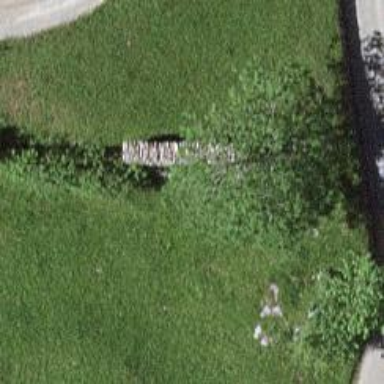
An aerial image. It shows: Wall made of dry stone.